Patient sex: M
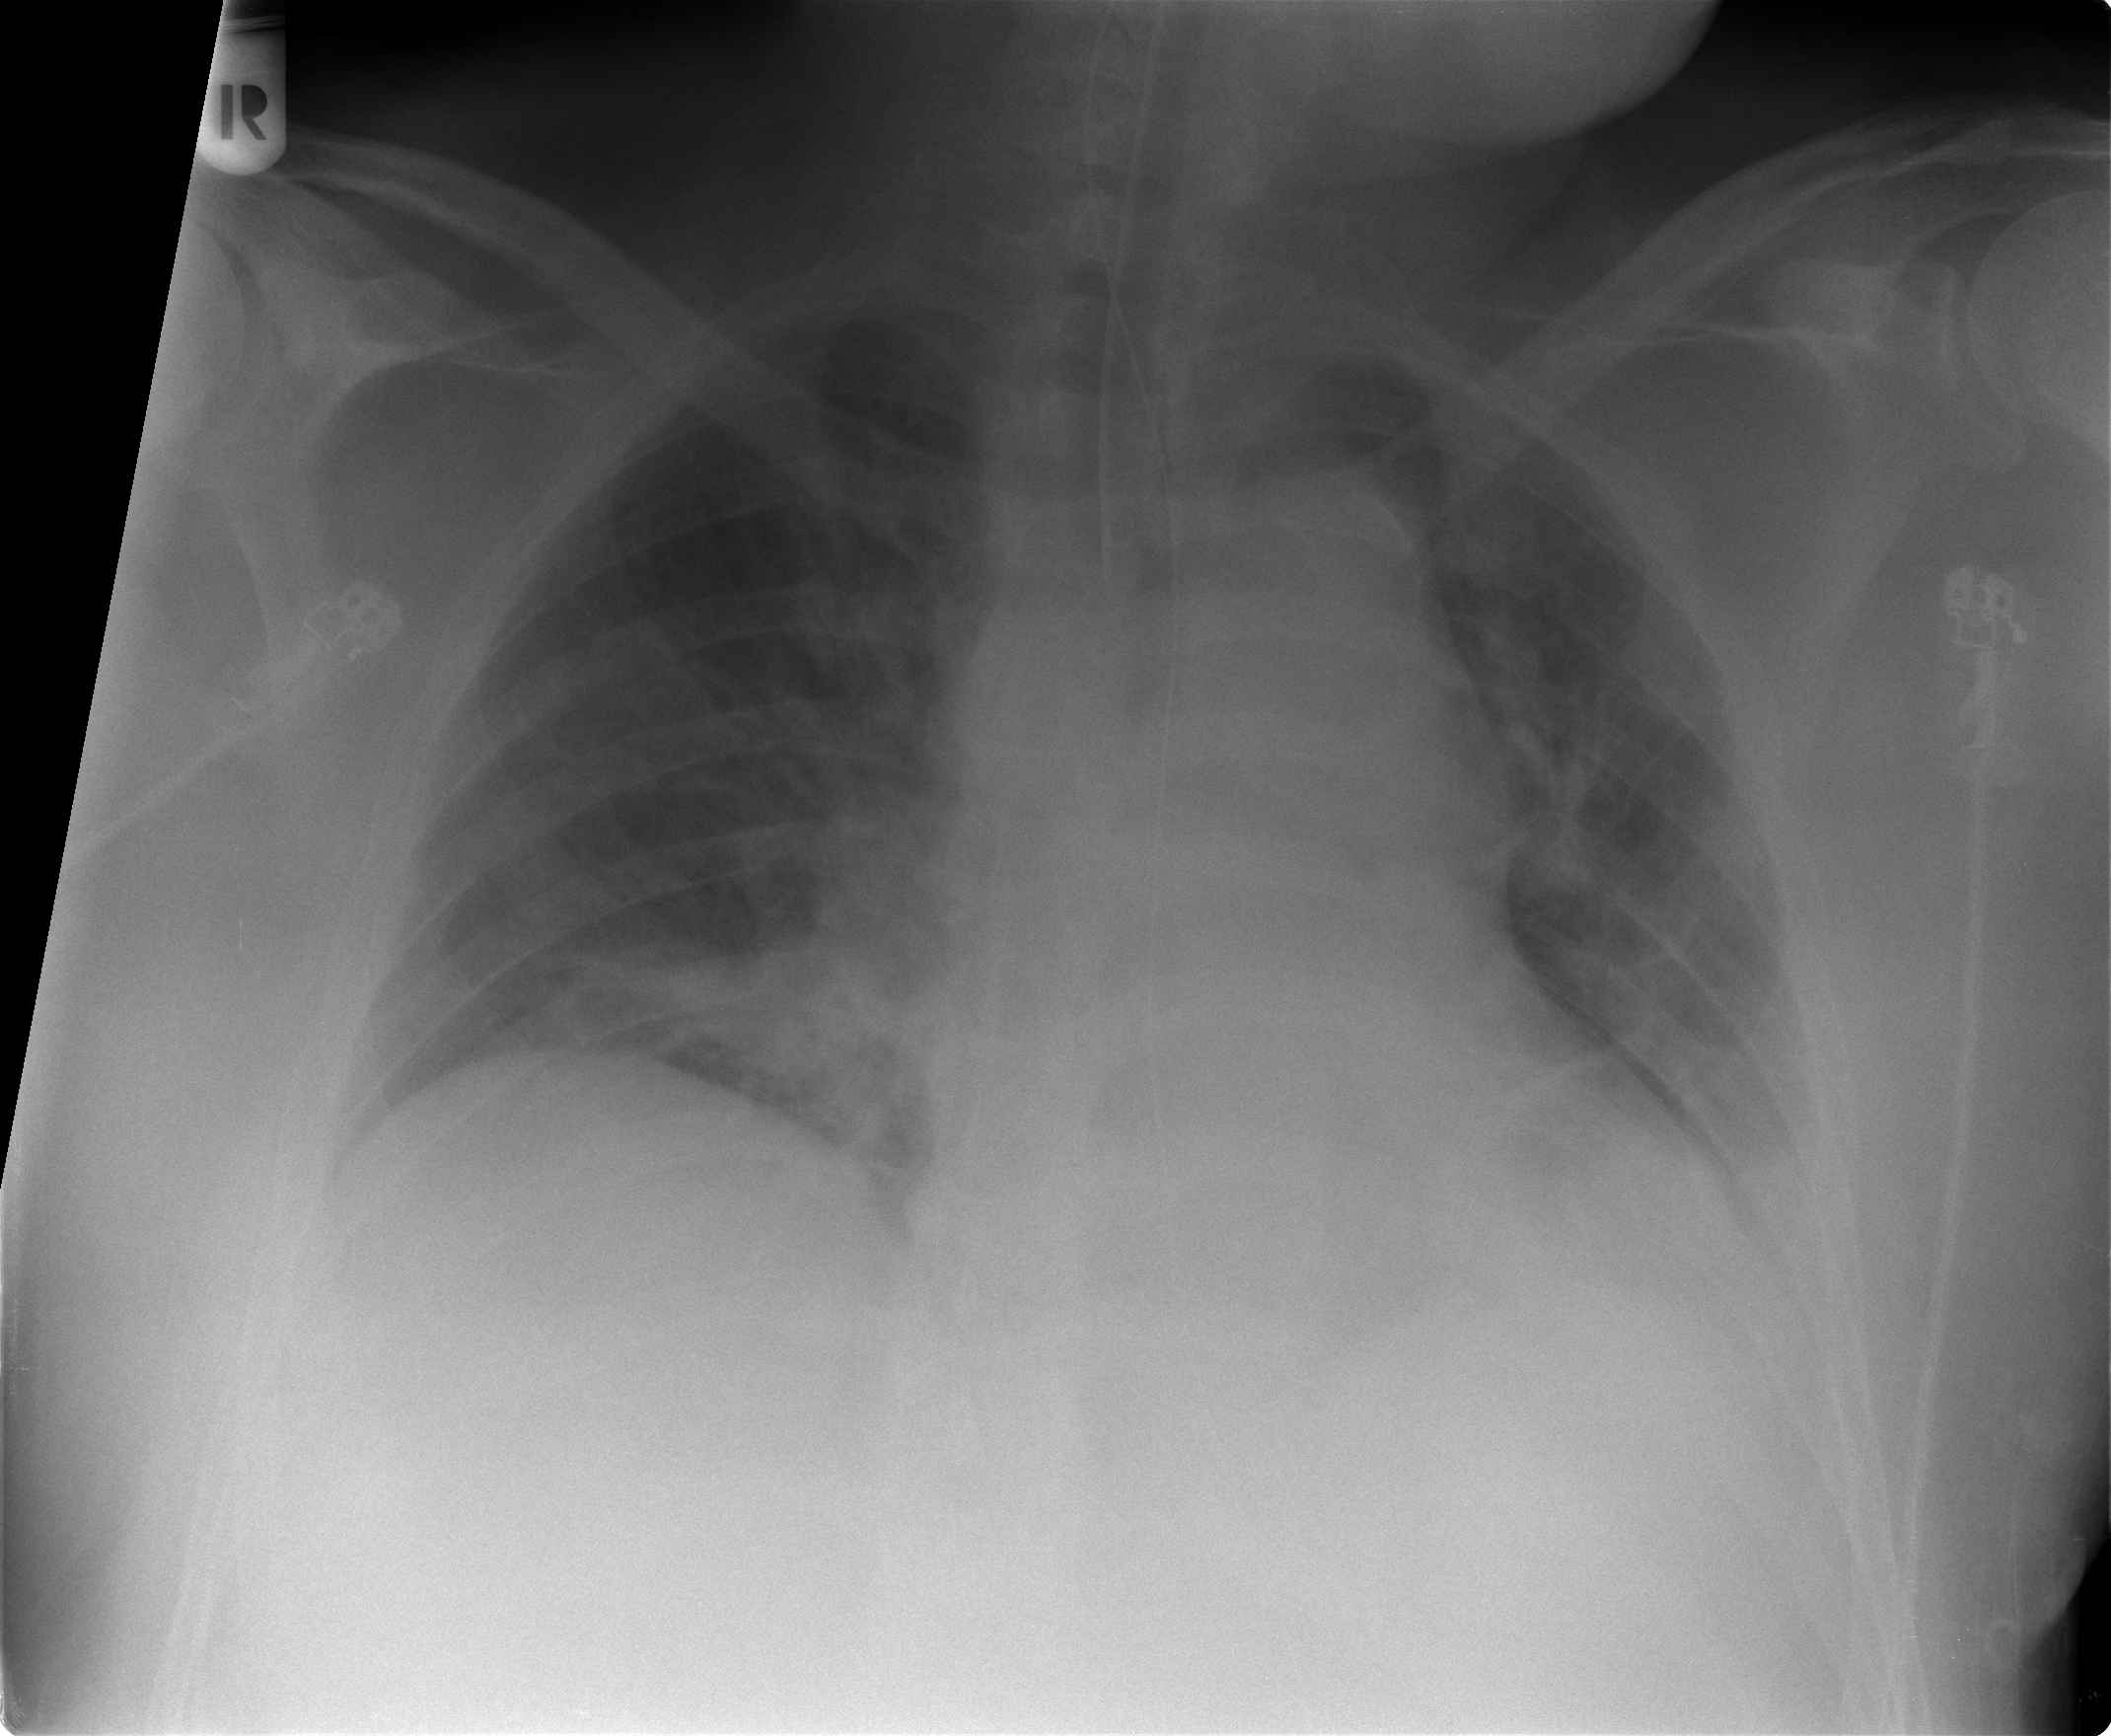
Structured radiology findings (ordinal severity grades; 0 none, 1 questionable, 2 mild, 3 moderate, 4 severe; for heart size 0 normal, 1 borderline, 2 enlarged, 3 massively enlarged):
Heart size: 0
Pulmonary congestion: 0
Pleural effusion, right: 0
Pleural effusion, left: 2
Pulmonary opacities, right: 2
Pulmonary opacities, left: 0
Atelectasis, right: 2
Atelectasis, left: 2